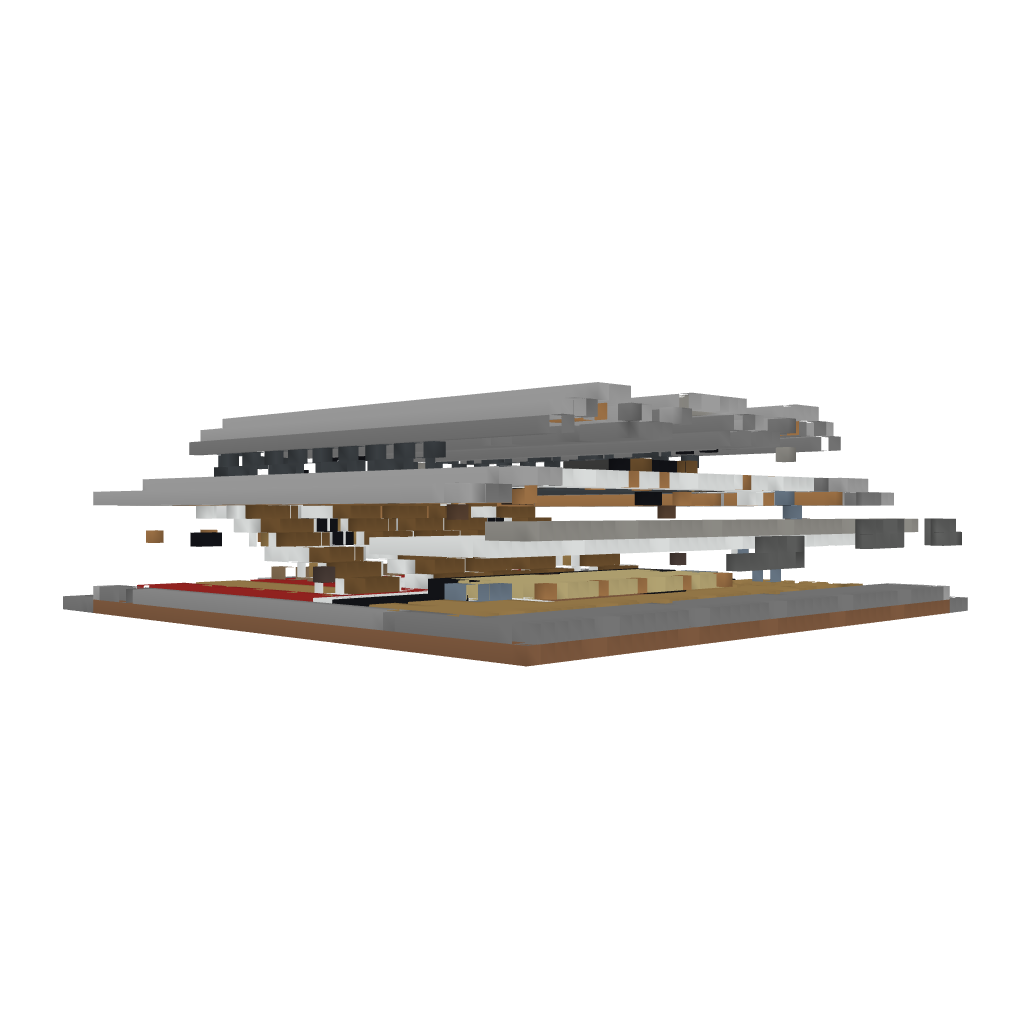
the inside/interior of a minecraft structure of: theater